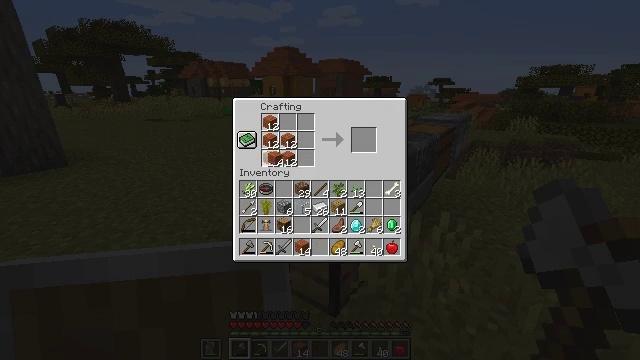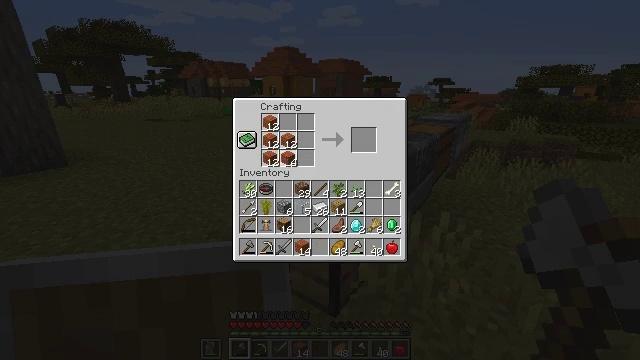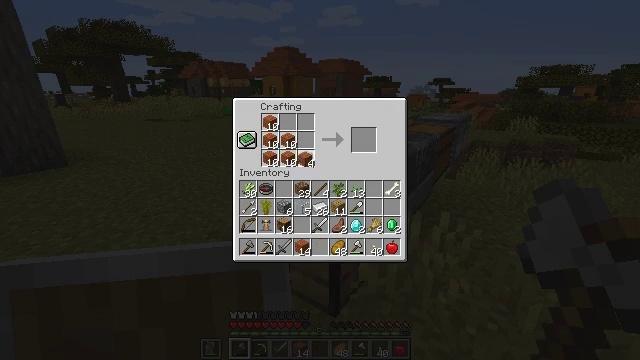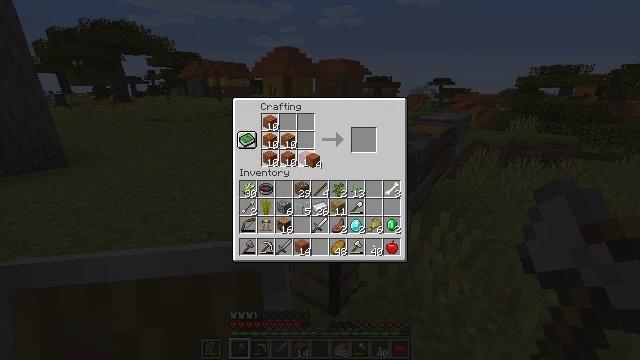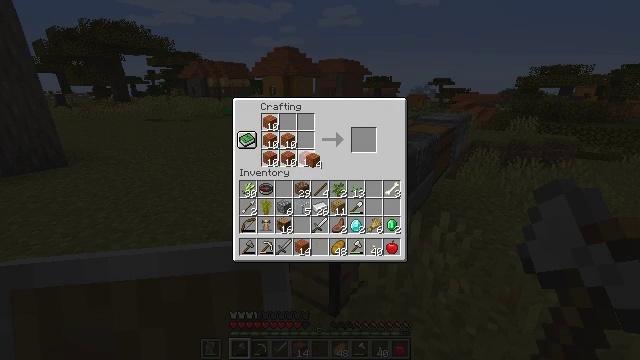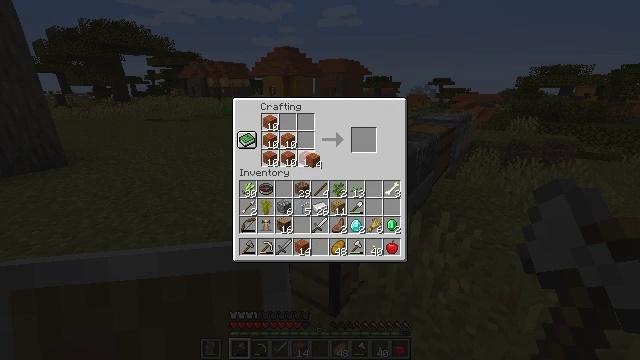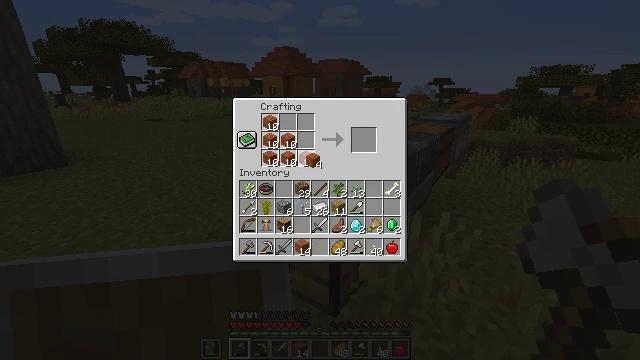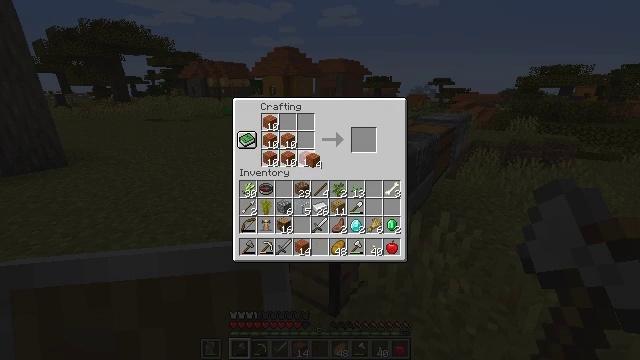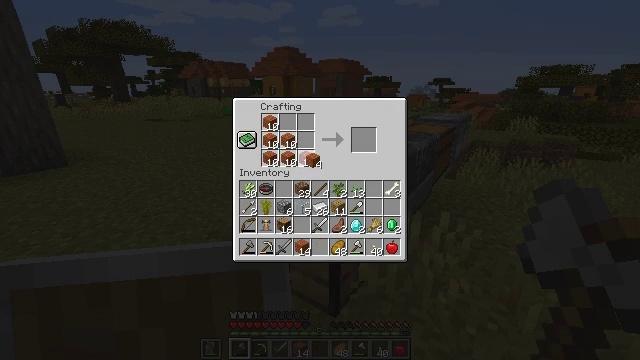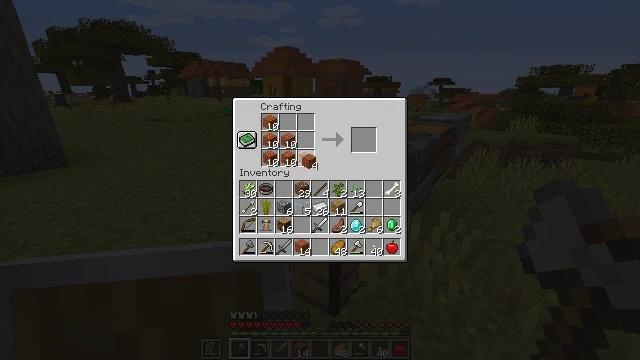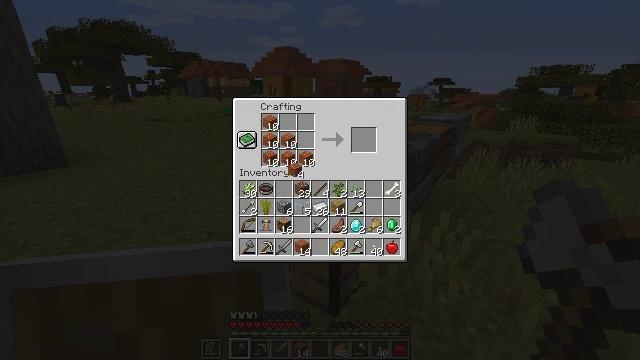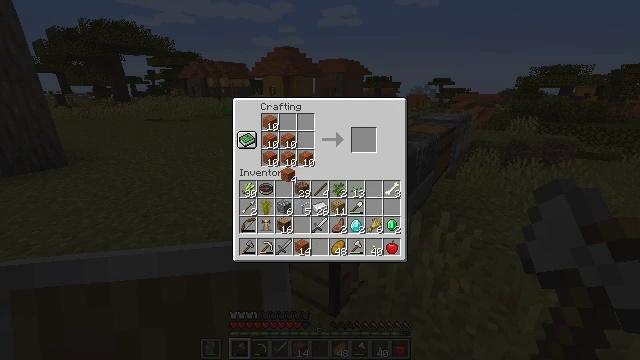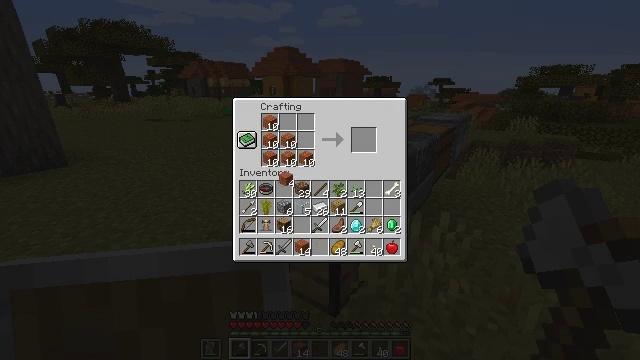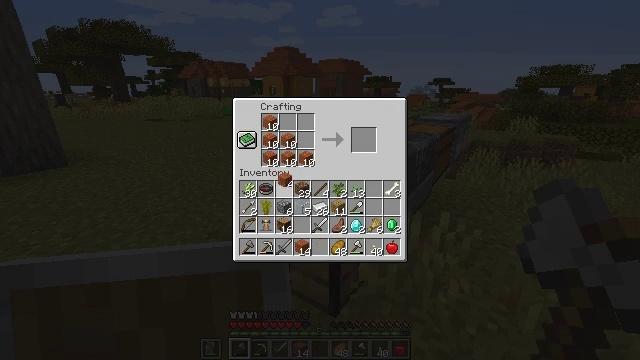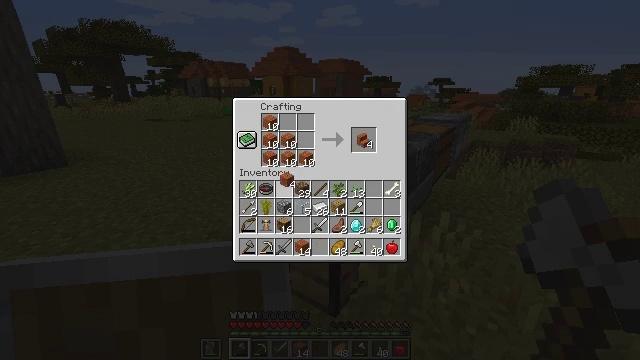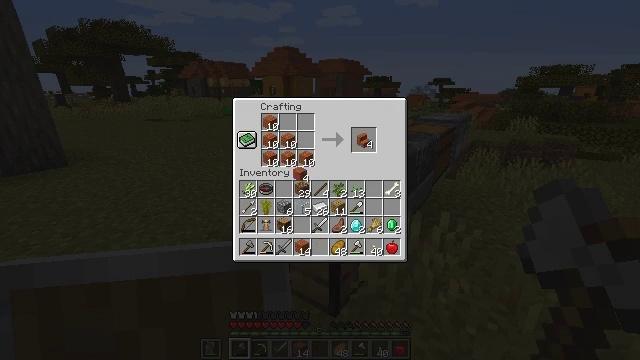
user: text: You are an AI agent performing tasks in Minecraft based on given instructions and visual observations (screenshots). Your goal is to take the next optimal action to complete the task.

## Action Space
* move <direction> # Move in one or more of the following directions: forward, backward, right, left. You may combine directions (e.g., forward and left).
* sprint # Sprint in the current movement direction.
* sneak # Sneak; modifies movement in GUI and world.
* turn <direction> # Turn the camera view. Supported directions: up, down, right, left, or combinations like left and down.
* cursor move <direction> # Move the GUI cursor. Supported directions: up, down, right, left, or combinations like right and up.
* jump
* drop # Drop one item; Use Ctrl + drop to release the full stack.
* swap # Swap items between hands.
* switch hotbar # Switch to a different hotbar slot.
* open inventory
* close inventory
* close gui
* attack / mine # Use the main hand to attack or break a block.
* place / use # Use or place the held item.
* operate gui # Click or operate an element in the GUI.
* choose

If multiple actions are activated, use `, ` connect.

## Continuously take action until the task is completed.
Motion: motion action
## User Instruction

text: Craft some acacia stairs.
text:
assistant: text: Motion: cursor move right, operate gui
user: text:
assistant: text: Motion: cursor move right, operate gui
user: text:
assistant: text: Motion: cursor move right, operate gui
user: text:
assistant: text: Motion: operate gui
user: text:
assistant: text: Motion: operate gui
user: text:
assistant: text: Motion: operate gui
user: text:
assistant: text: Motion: operate gui
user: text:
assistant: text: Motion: operate gui
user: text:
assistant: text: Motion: no_op
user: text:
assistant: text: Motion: cursor move left and down
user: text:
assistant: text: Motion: no_op
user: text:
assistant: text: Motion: no_op
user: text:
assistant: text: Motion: no_op
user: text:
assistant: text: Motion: no_op
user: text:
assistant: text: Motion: cursor move right
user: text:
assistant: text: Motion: cursor move right and up
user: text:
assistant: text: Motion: cursor move right and up
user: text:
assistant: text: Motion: sneak, cursor move right and up
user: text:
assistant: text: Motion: sneak
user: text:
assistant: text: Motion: sneak
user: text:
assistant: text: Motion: sneak
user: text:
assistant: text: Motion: sneak, operate gui
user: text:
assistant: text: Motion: sneak, operate gui
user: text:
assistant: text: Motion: sneak
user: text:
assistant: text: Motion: sneak
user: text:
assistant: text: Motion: sneak
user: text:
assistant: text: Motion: sneak
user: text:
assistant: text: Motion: sneak, cursor move down
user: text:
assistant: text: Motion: sneak